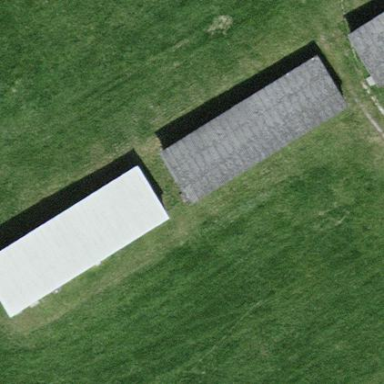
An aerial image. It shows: Shed.